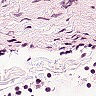
Metastatic tissue present: no